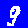
Digit: 9